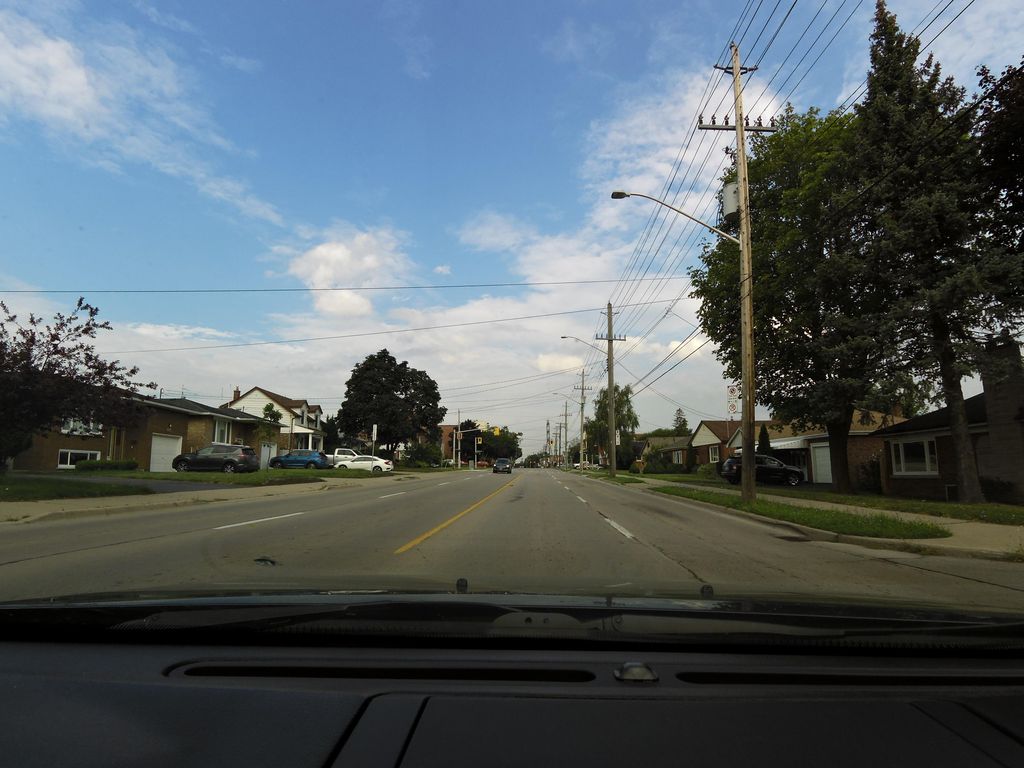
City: hamilton